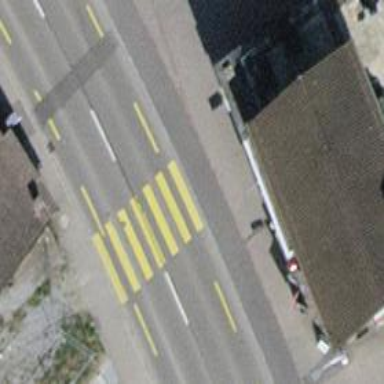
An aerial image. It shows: Marked crossing on footway.